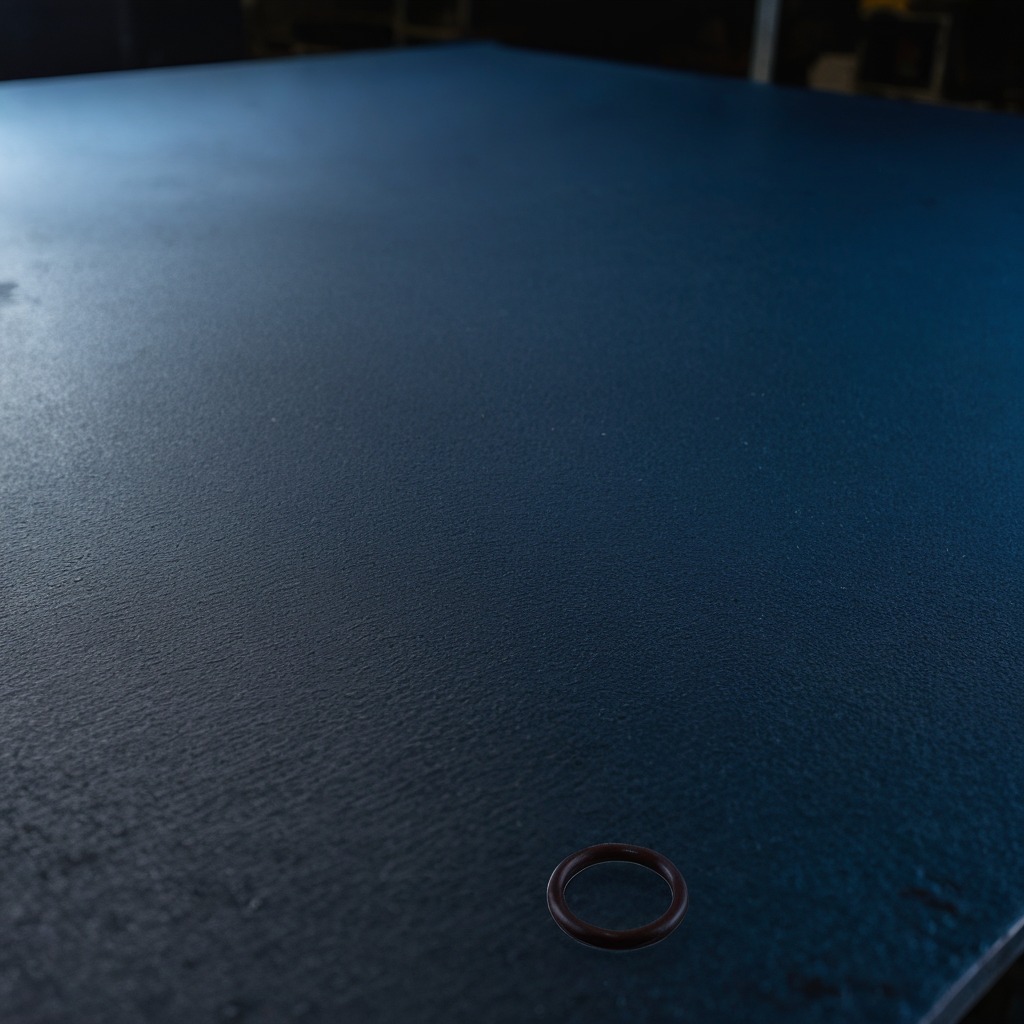
A rubber O-ring is lying on a clean granite tabletop covered with a blue rubber mat inside a workshop at night dim ambient light soft shadows worn but beneath the mat